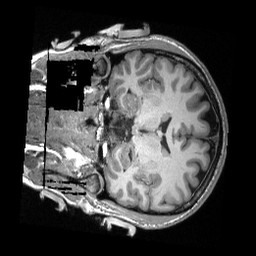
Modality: T1w
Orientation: coronal
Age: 34
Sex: female